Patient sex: M
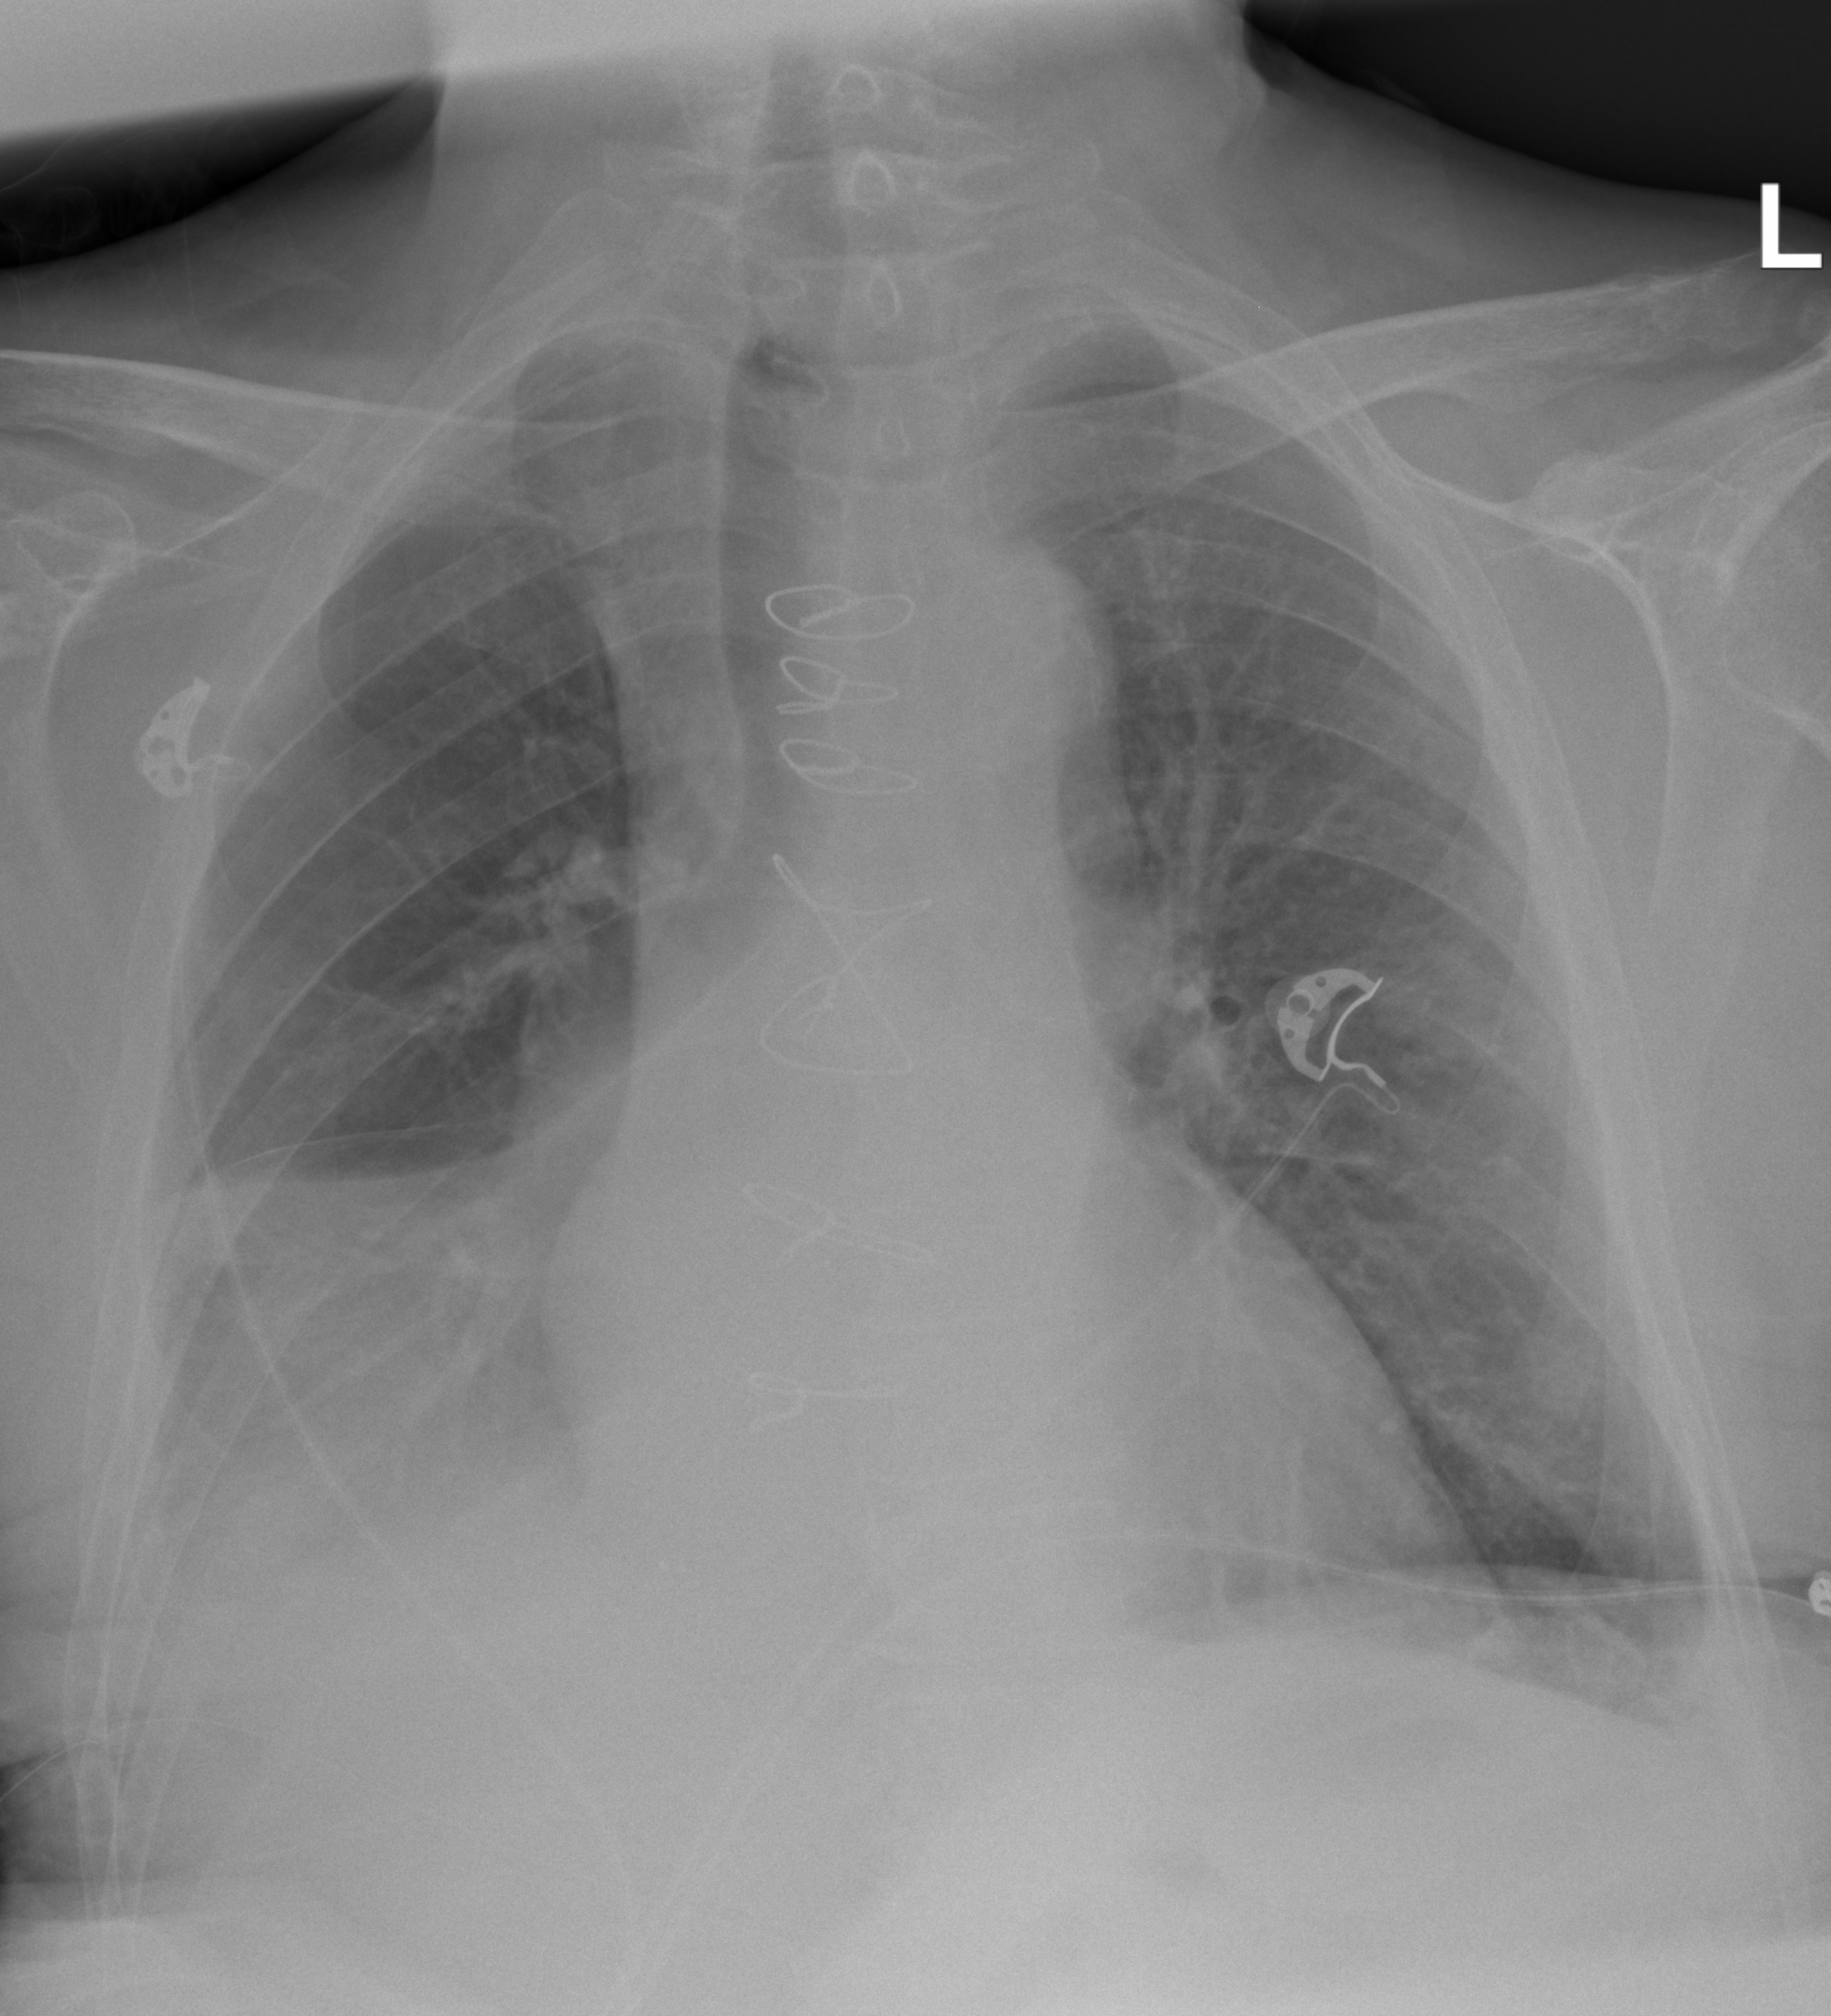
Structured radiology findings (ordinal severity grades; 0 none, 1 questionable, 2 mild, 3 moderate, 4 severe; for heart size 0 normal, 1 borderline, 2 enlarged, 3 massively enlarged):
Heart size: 1
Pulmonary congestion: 0
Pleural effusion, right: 3
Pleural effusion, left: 2
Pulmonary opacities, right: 0
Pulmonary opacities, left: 0
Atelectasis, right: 3
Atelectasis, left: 2